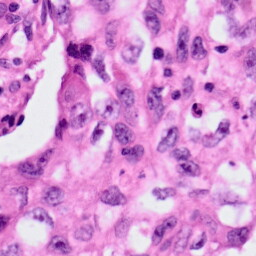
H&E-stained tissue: Lung